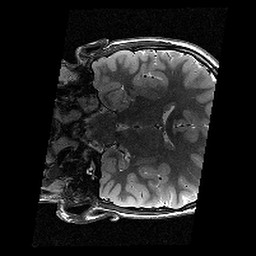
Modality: T2w
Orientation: coronal
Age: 11
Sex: male
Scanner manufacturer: siemens
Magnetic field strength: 3 T
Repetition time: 9.23 s
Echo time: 0.067 s